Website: apple
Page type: customer-info-address
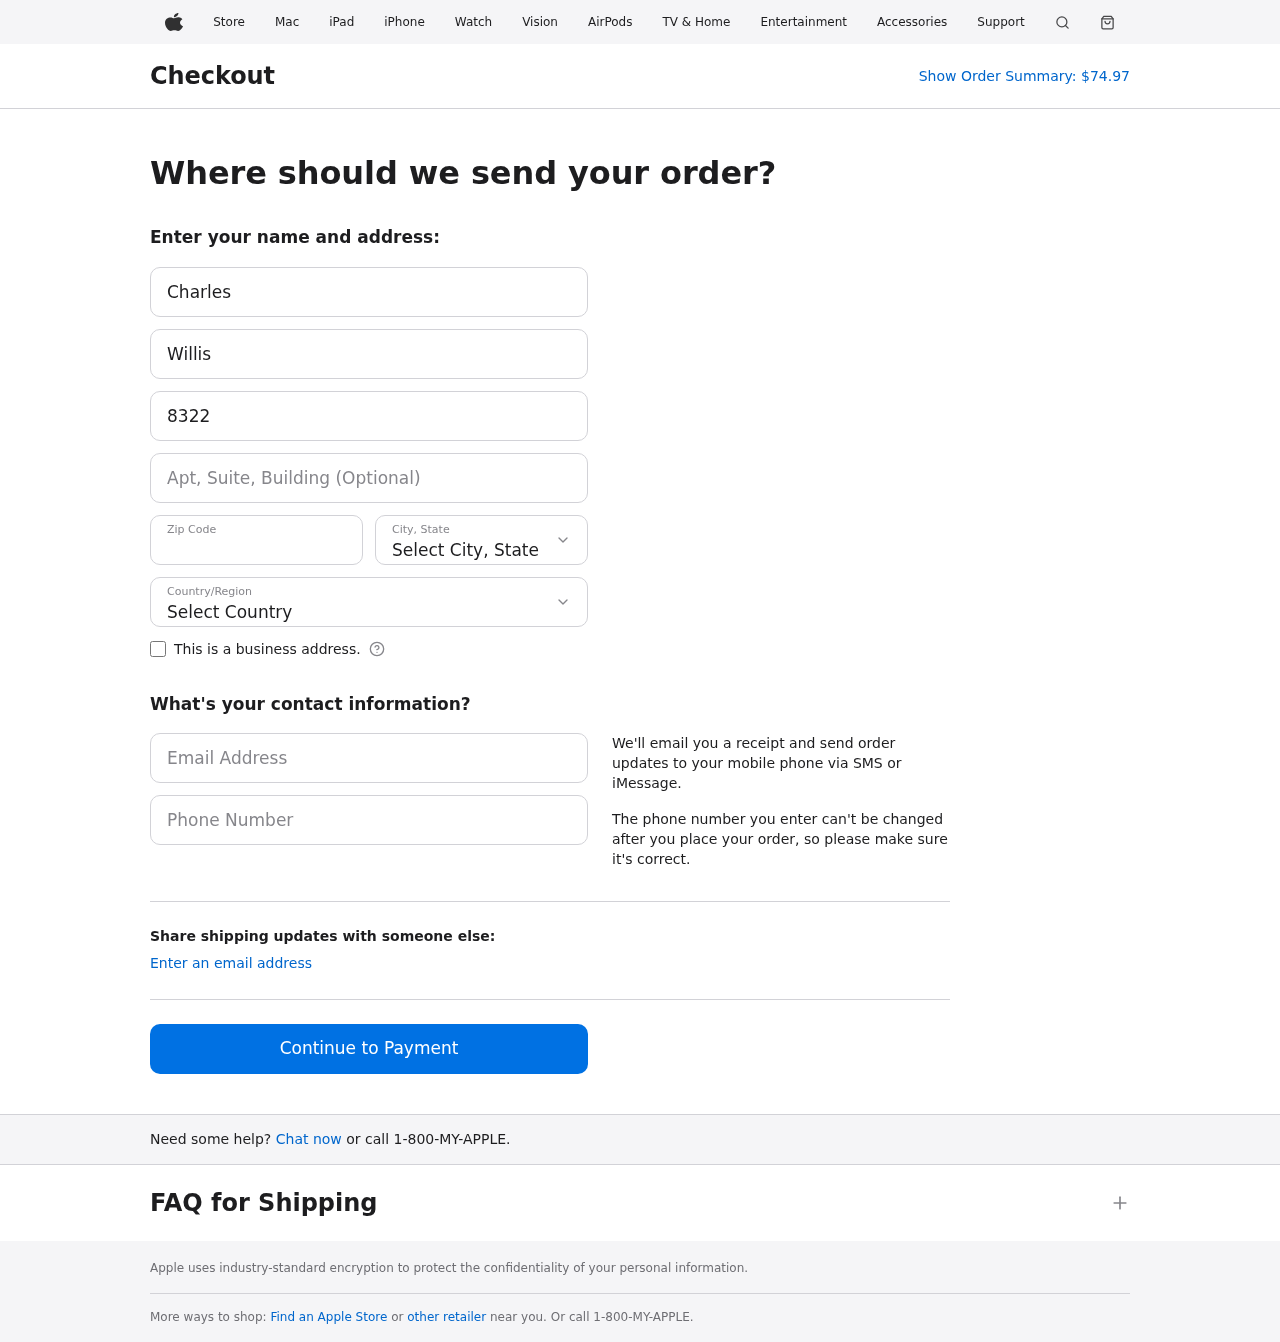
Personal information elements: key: PII_CITY_STATE
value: East Shari, PA
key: PII_COUNTRY
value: United States
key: PII_EMAIL
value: charles_willis@gmail.com
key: PII_FIRSTNAME
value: Charles
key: PII_LASTNAME
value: Willis
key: PII_PHONE
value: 7319434392
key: PII_POSTCODE
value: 45882
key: PII_STREET
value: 8322 Mark Mountains
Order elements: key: ORDER_TOTAL
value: $74.97